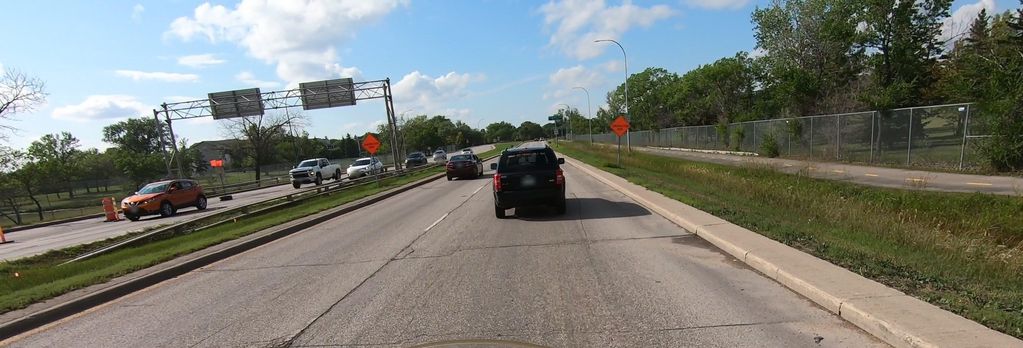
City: winnipeg